Breast ultrasound image
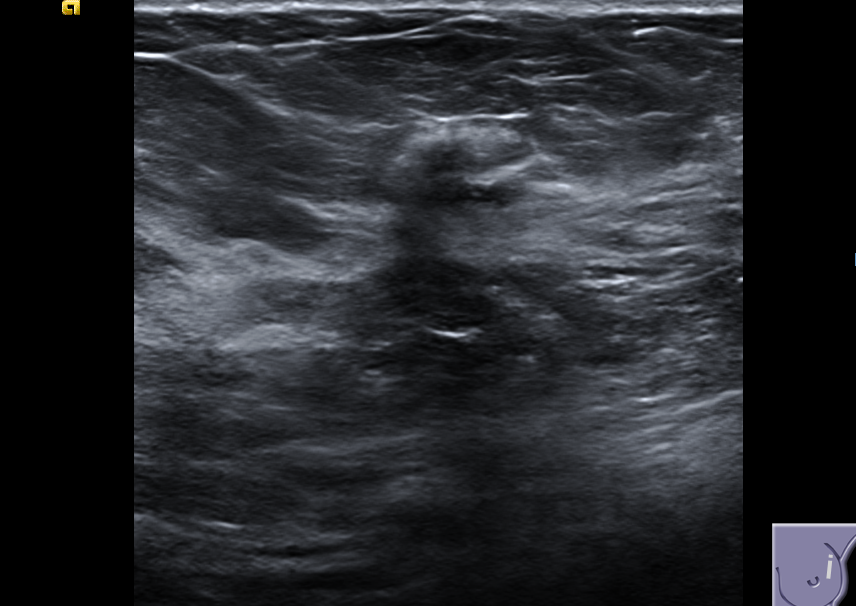
Diagnosis: malignant